Aerial crown-view tile of a tropical tree (Barro Colorado Island, Panama), acquired 20250414:
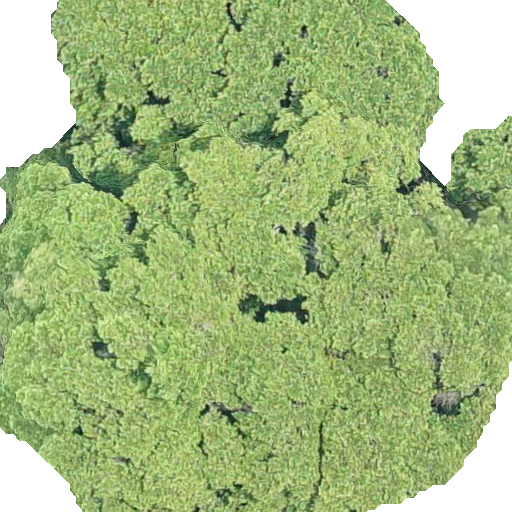
Species: Terminalia amazonia
GBIF accepted scientific name: Terminalia amazonica
Crown area: 388.144 m²